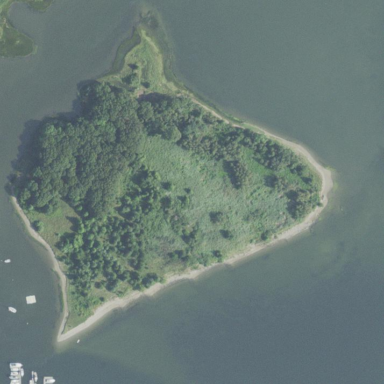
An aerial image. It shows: Islet along the natural coastline.